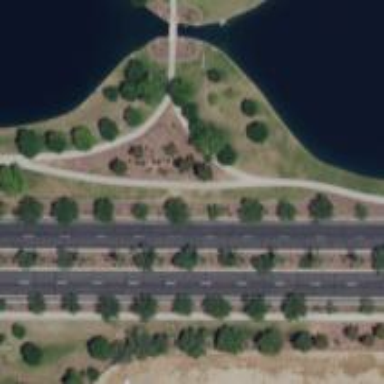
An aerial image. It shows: Cycleway.